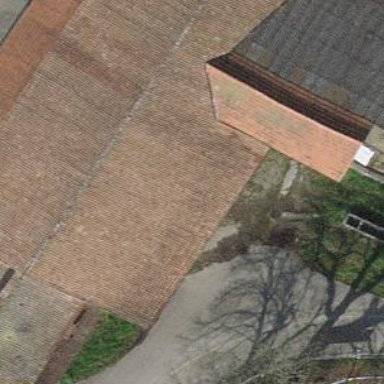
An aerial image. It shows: Community centre building.